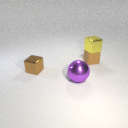
large purple metal sphere to the right of small brown metal cube